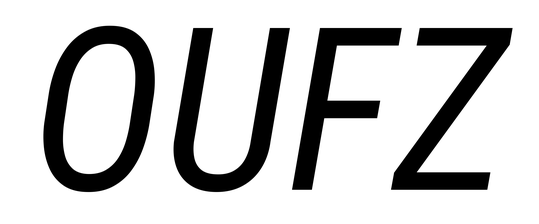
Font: Roboto-Italic_Condensed_Italic